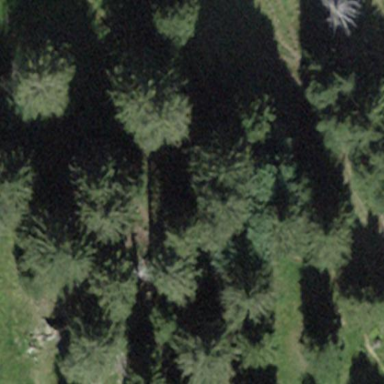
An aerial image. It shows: Forest area.